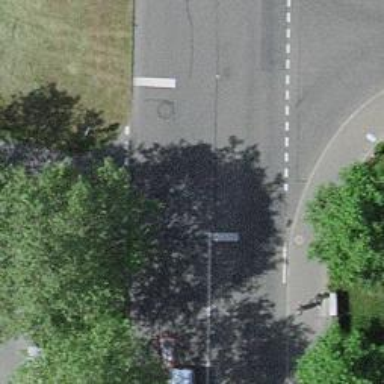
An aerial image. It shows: Tertiary road with asphalt surface and sidewalk on the left side.